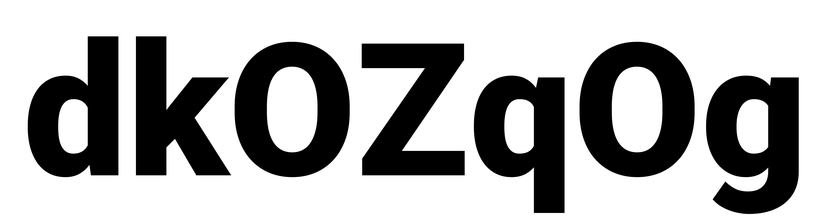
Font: Roboto_Black